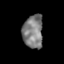
Tissue: skin
Cell type: Epithelial cells
Senescence score: 0.287
Nuclear area (px): 661
Mean DAPI intensity: 125.289